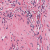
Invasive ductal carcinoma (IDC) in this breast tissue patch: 0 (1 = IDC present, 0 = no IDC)